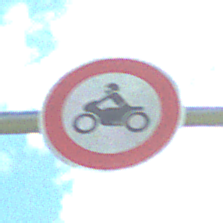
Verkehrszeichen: VerbotKraftraeder
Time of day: Midday
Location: Outdoor (Nature)
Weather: PartlyCloudy
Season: NotSpecified
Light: Natural